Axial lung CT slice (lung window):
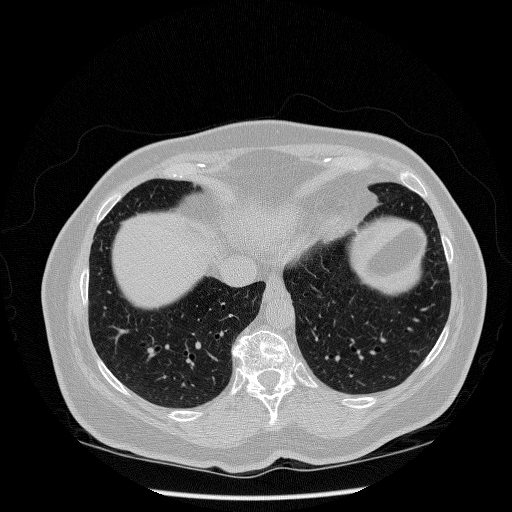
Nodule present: no